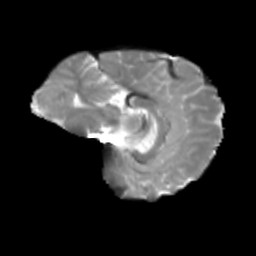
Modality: T2w
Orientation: sagittal
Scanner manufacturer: siemens
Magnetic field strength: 3 T
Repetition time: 4 s
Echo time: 0.0594 s